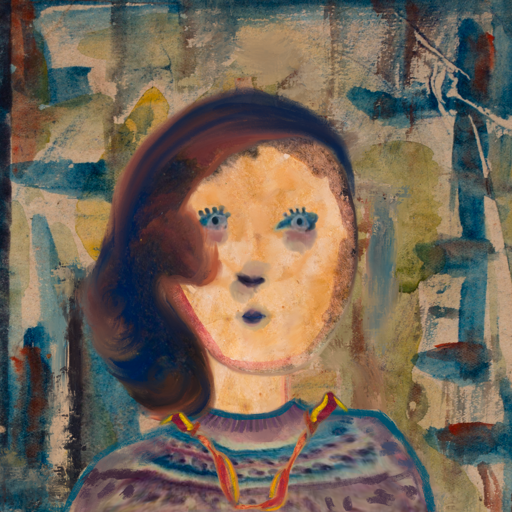
Background: Orphan, Head And Neck Front: Childish, Face Front: Hill_Girl, Bust: HillGirl, Hair Front: Mother_And_Son_Son, Head Accessory: Blank, Second Necklace: Gypsy_Mother_1, Necklace: Blank, Baby: Blank